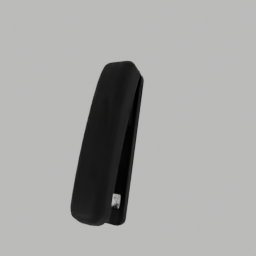
Label: tools